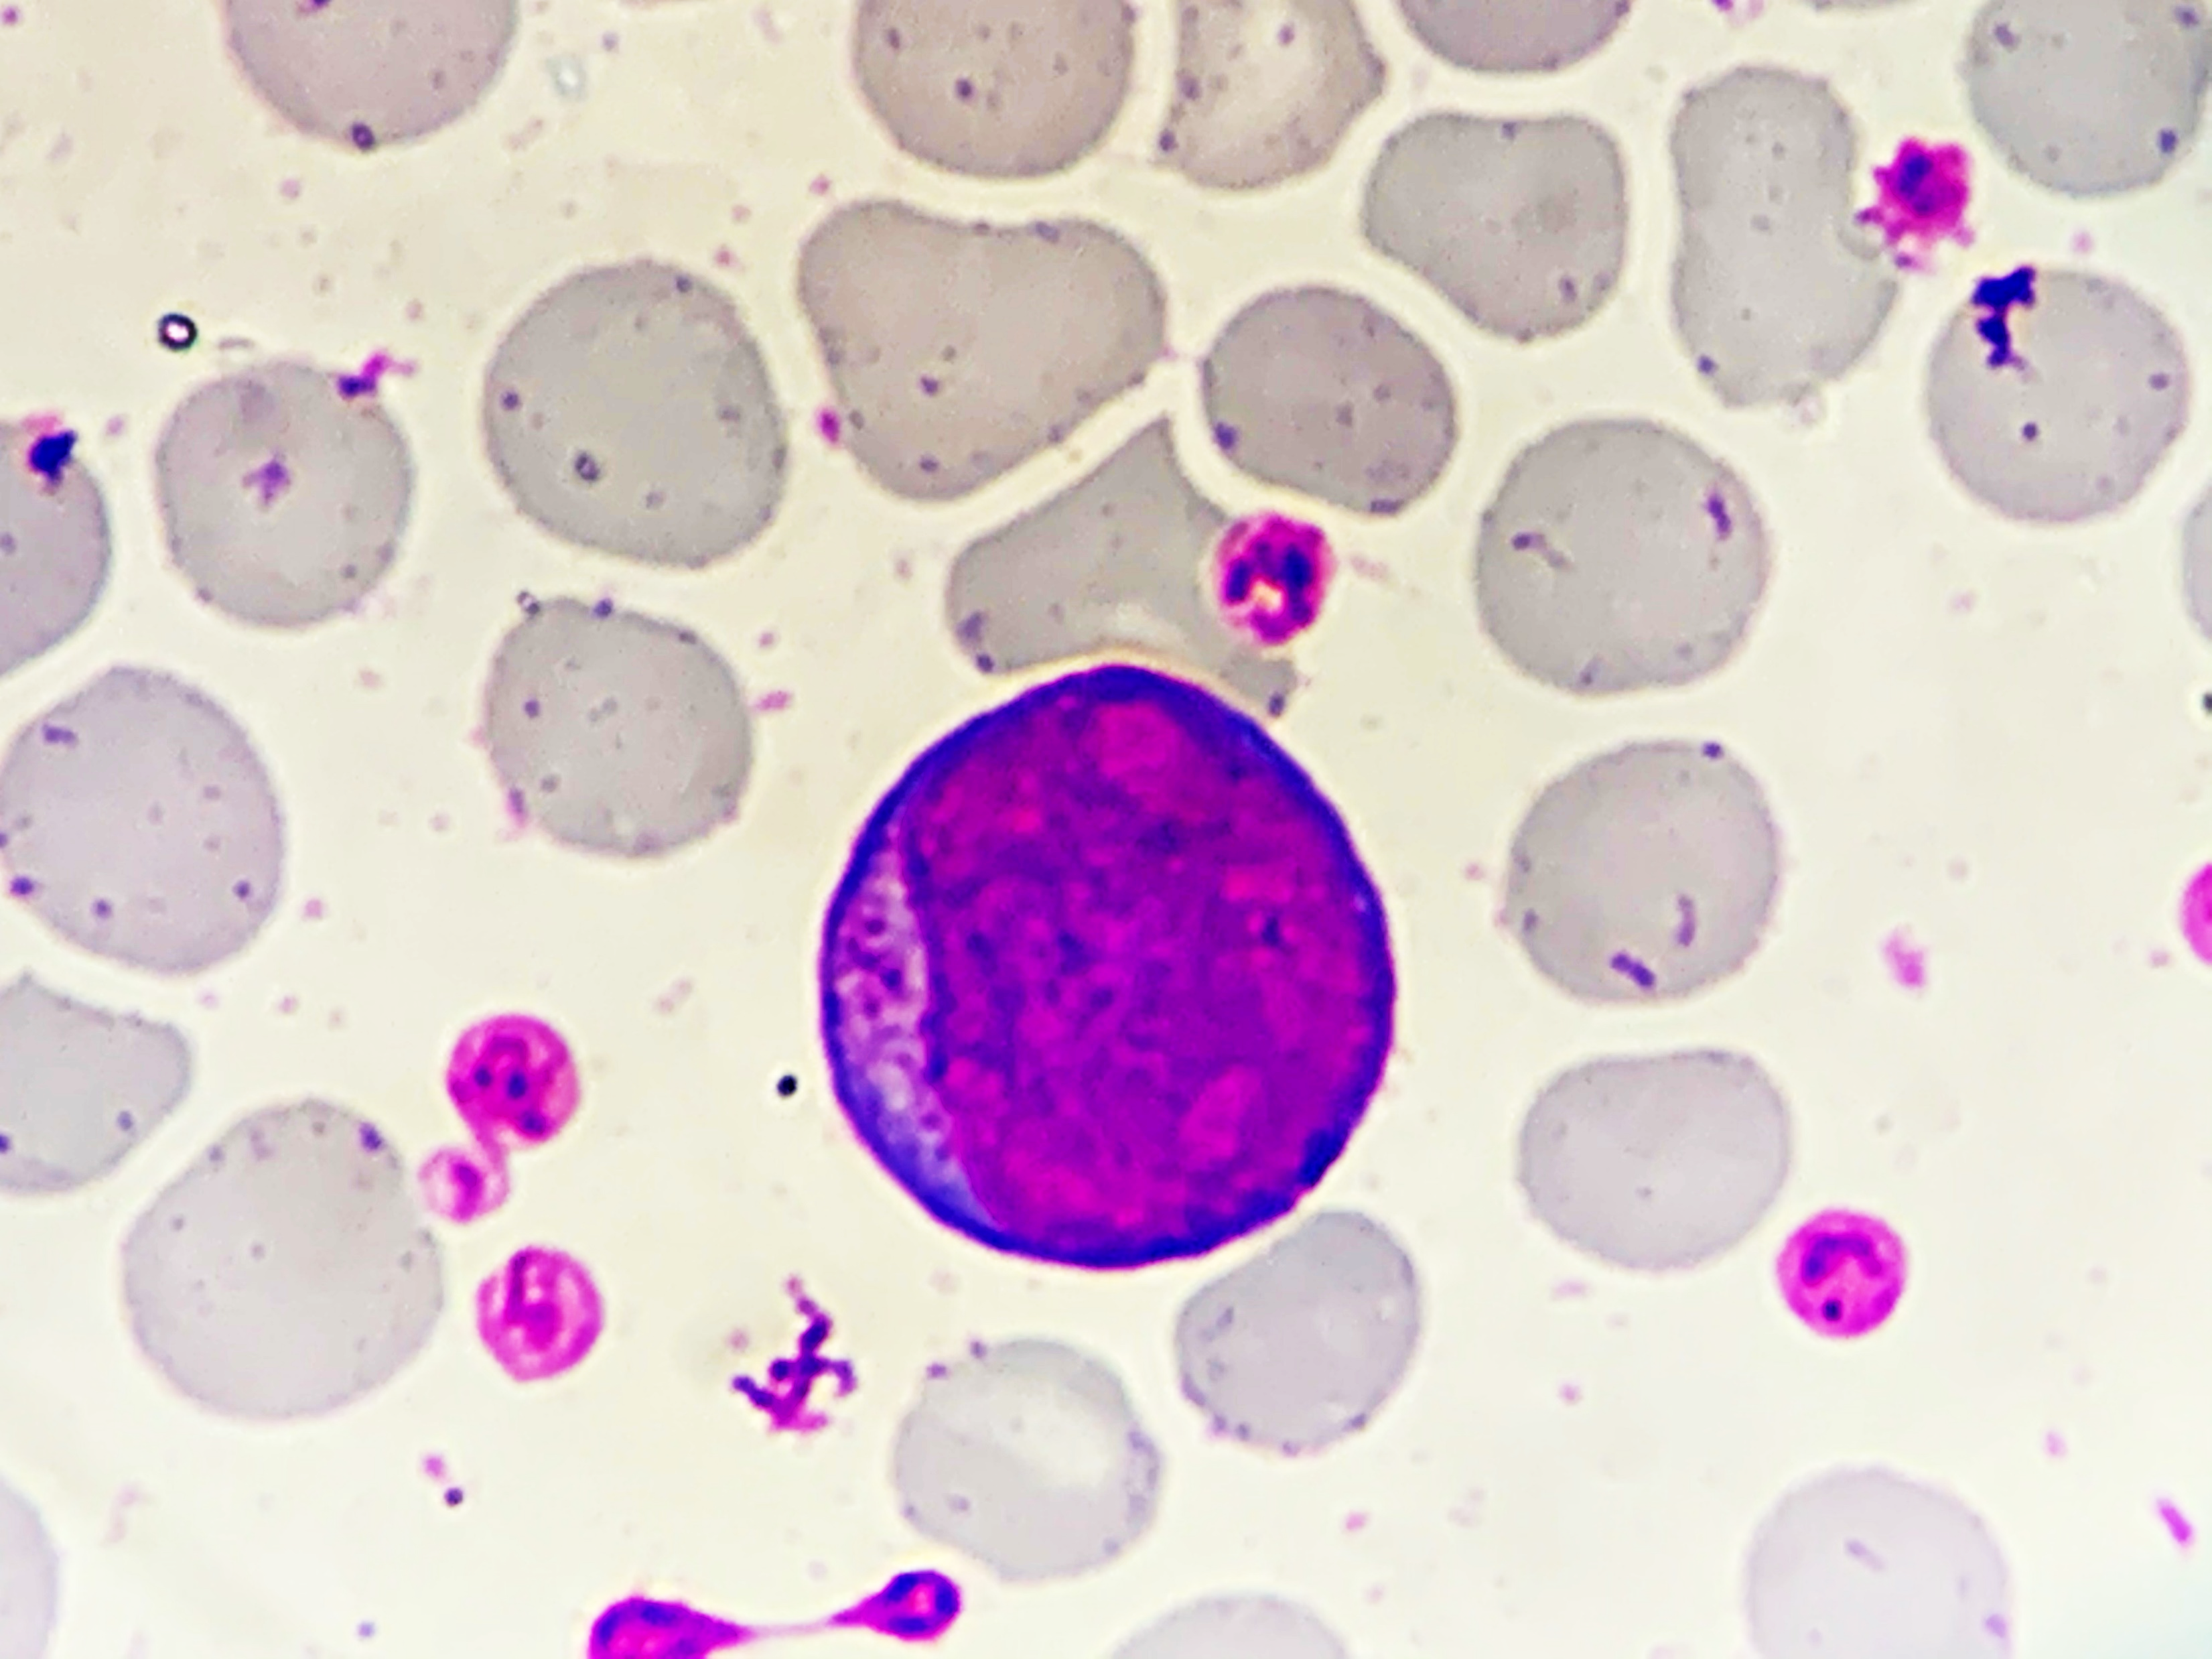
Cell type: BLAST CELLS